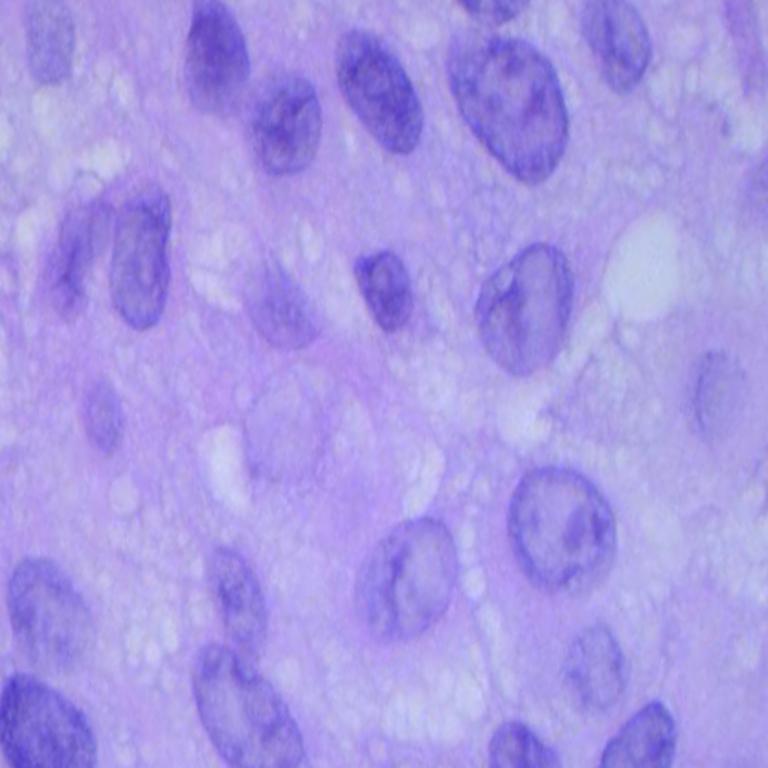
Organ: lung
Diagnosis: squamous carcinomas